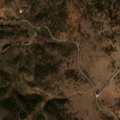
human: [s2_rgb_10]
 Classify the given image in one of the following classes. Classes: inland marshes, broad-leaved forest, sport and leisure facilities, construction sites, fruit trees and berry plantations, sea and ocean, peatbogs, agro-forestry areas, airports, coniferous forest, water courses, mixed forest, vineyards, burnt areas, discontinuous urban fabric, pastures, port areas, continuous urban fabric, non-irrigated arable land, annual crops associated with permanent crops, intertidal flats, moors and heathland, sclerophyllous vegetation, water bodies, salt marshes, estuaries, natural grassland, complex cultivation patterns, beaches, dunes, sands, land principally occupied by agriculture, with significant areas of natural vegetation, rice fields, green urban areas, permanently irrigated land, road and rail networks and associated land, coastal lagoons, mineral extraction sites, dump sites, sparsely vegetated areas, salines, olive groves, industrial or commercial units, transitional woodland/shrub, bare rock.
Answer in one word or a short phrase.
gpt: agro-forestry areas, broad-leaved forest